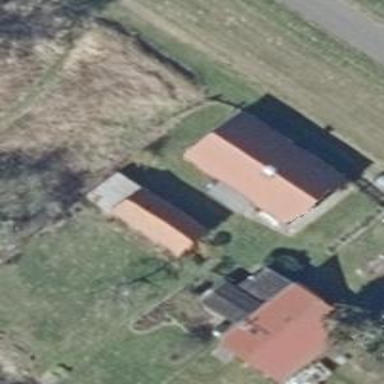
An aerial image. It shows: Detached building.